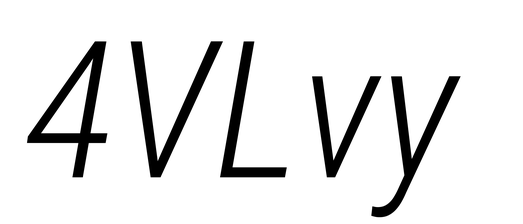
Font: Roboto-Italic_Condensed_Light_Italic